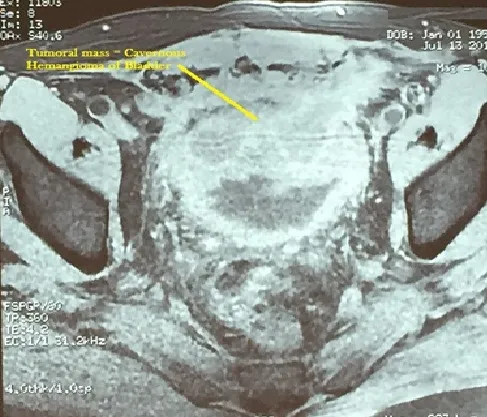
Transverse section in MRI of the CHB: T1 gadolinium injection.
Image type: radiology (mri)